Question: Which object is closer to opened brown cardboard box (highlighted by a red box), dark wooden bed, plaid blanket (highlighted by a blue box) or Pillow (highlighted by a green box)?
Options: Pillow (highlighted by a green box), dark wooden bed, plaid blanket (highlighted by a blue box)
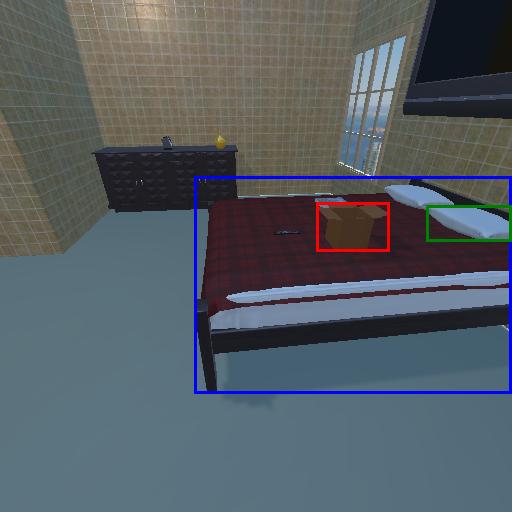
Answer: Pillow (highlighted by a green box)